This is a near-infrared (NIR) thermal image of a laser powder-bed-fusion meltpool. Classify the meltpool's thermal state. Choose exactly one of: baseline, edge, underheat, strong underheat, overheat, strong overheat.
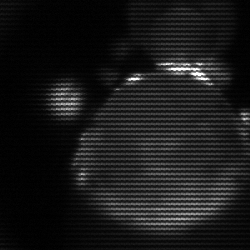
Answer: edge